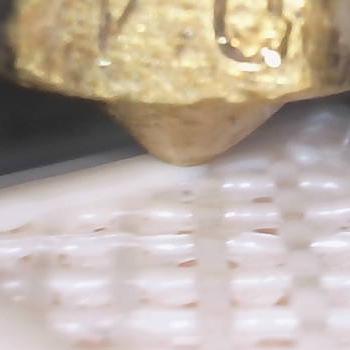
Flow rate: 283%